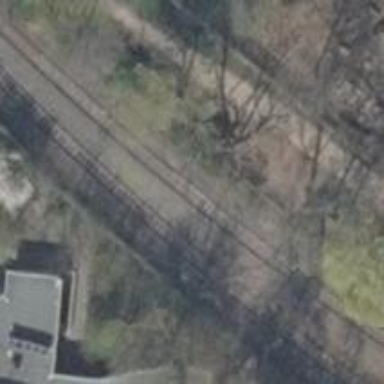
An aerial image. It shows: Historic railway spur line.